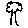
Label: tree